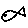
Label: fish